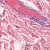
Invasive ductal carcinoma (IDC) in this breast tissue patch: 0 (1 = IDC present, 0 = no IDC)